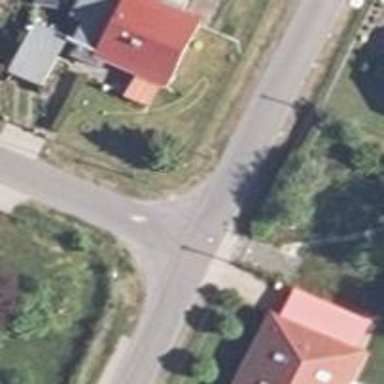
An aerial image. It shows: Smooth asphalt road in residential area.